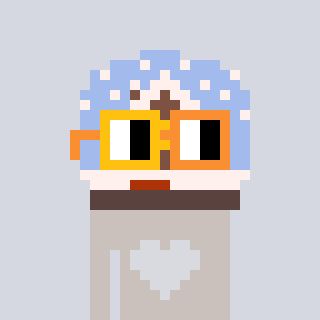
a pixel art character with square yellow and orange glasses, a snow globe-shaped head and a foggrey-colored body on a cool background